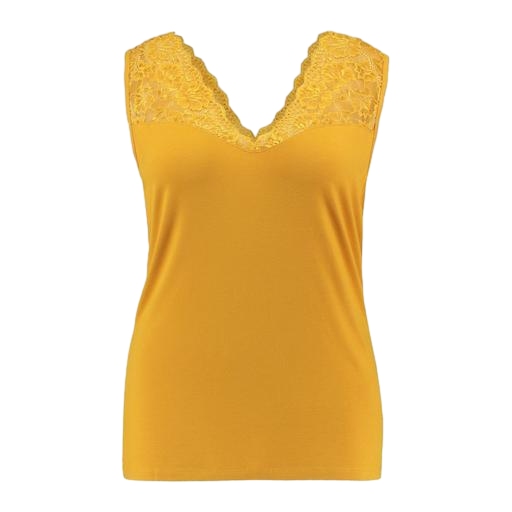
yellow pointelle-trimmed camisole, yellow bust support vest, sleeveless top lace, white background